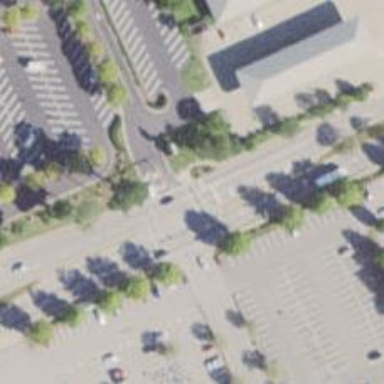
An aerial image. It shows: Uncontrolled footway crossing with line markings.